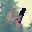
Label: 4